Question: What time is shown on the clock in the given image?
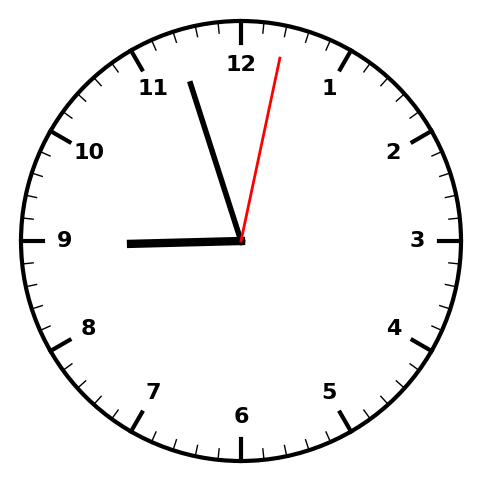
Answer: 08:57:02